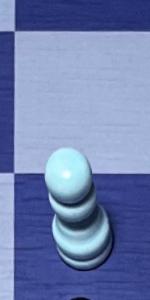
Label: Pawn_White